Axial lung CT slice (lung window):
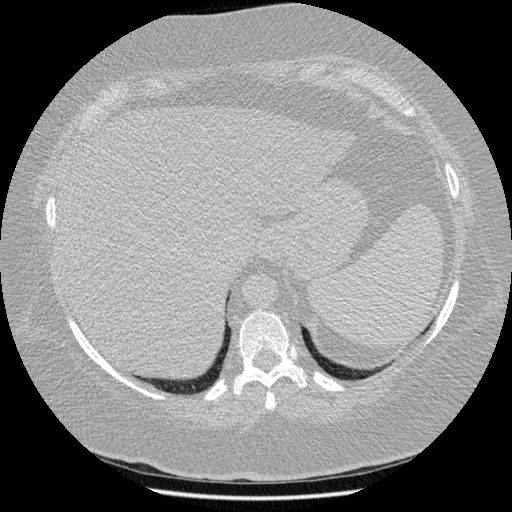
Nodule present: no